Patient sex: F
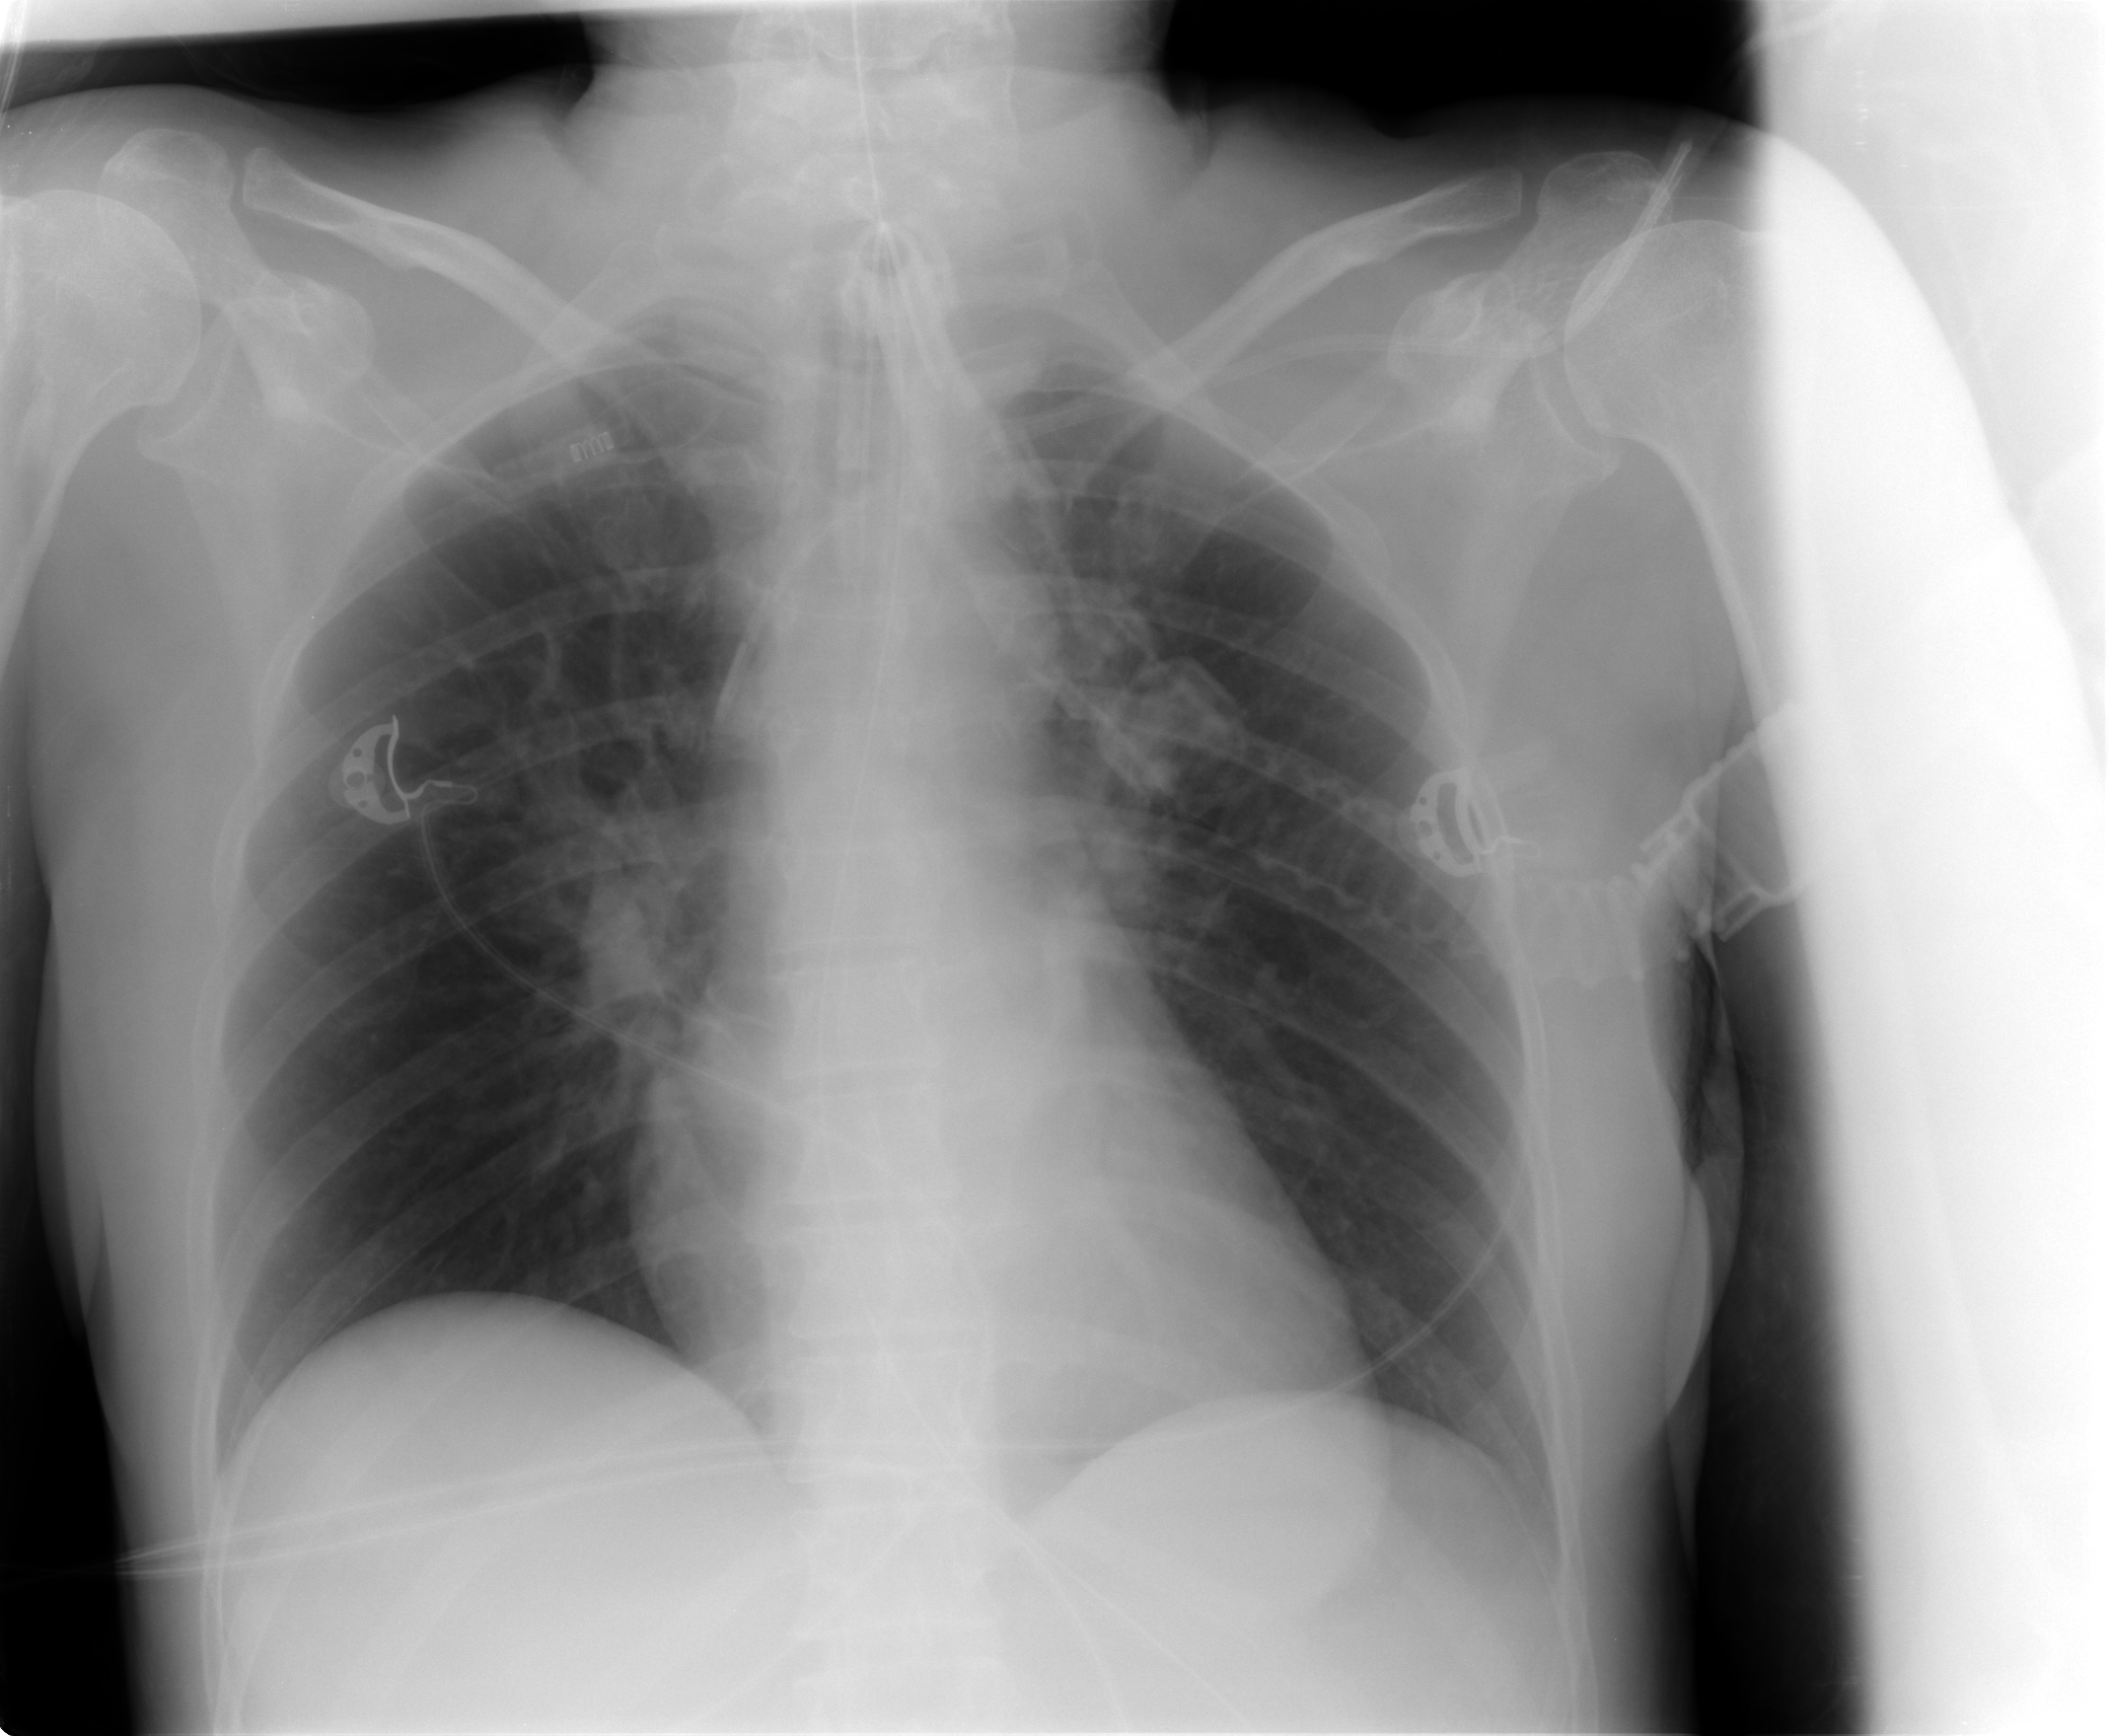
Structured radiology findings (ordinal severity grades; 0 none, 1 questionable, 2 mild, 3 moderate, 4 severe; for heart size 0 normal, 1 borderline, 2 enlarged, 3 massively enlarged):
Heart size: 0
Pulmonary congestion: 0
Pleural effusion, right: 0
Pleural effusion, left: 1
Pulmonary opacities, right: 2
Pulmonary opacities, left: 0
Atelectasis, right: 2
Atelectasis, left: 0